Chest X-ray. View position: PA
Patient age: 26
Patient sex: M
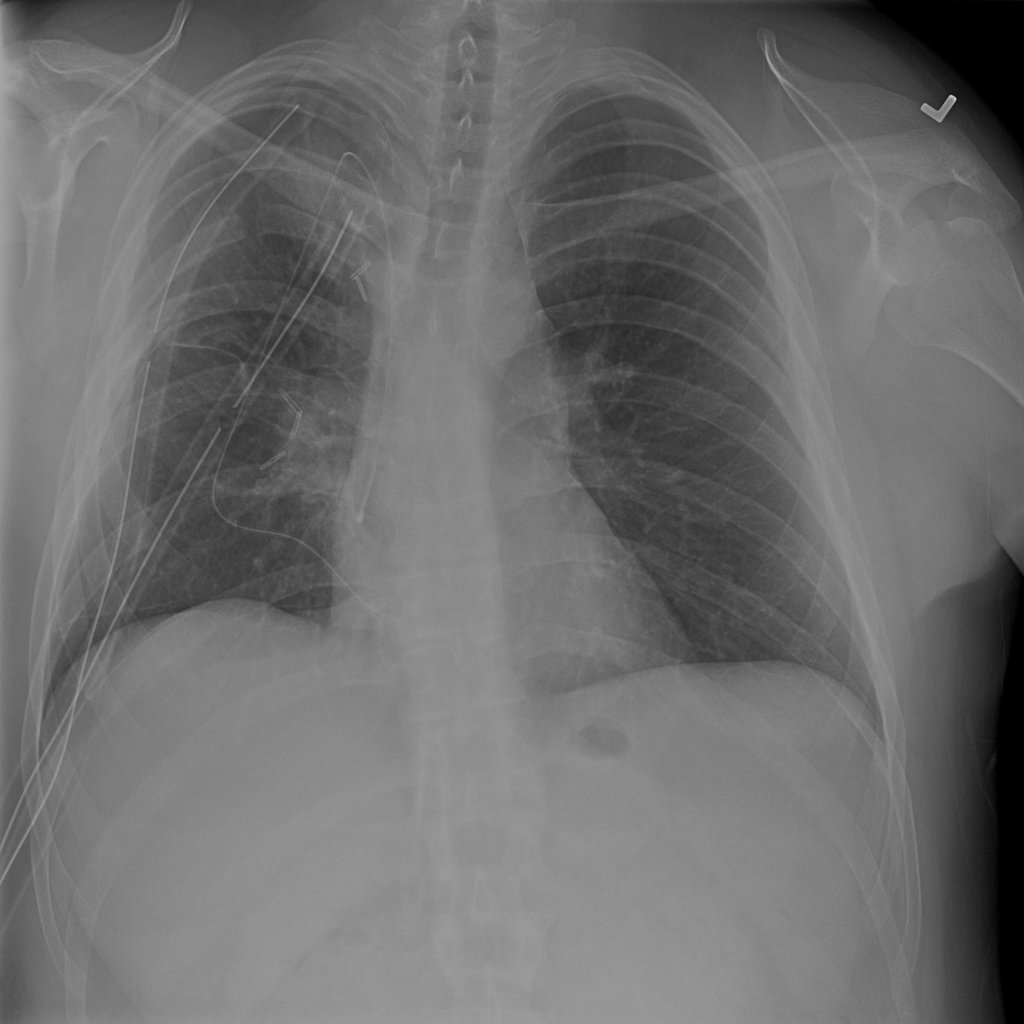
Finding: Pneumothorax